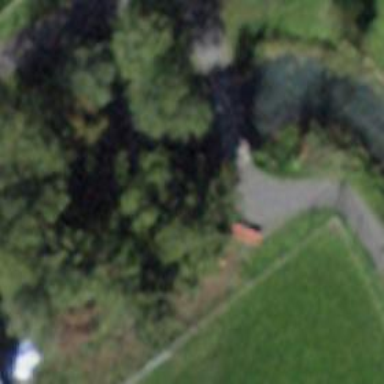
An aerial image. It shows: Bench.